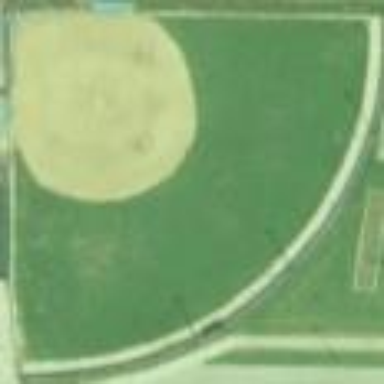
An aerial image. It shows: Baseball pitch for leisure land activities.